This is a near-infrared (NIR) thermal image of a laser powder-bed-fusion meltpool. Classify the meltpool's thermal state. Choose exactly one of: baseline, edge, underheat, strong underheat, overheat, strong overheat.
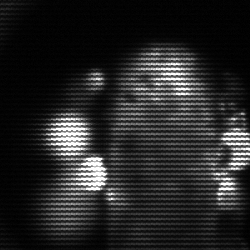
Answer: strong underheat